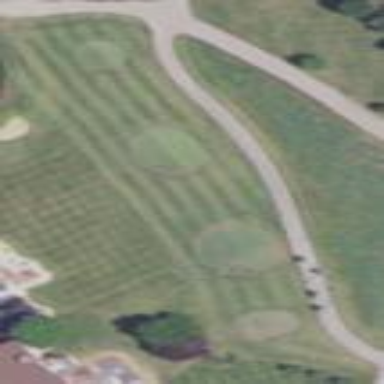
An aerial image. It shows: Rough area in golf course.